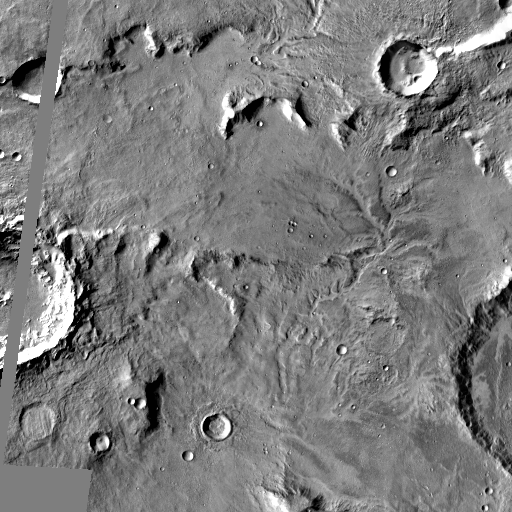
Crater classes present: Background, Other, Layered, Buried